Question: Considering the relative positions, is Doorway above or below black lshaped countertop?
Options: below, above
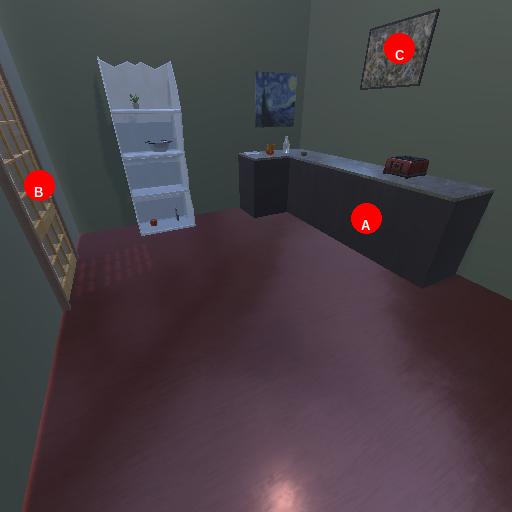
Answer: below